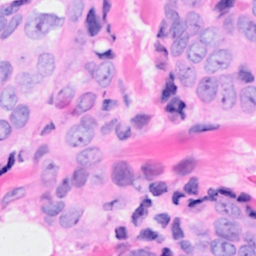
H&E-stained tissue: Breast